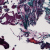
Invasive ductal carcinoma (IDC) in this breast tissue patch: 0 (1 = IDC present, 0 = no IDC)